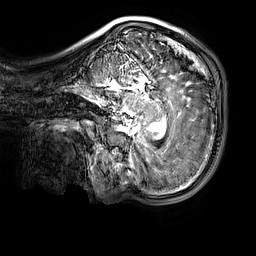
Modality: T2w
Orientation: sagittal
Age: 9
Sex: male
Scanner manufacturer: siemens
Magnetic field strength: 3 T
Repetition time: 3.2 s
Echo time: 0.408 s